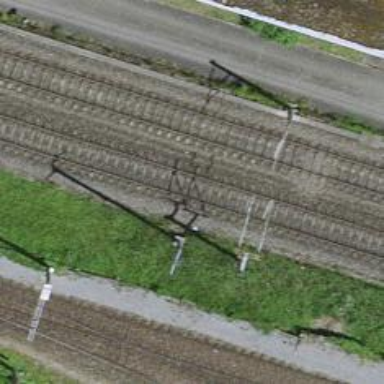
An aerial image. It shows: Single railway track with electrification through contact line.